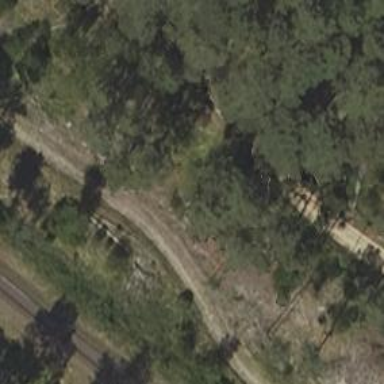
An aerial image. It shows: Track road with grade3 tracktype.